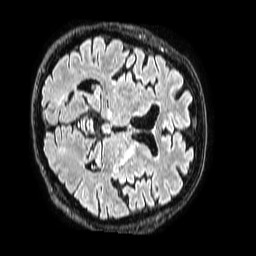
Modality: FLAIR
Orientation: axial
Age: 73
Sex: male
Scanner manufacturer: philips
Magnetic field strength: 1.5 T
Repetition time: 4.8 s
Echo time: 0.3 s